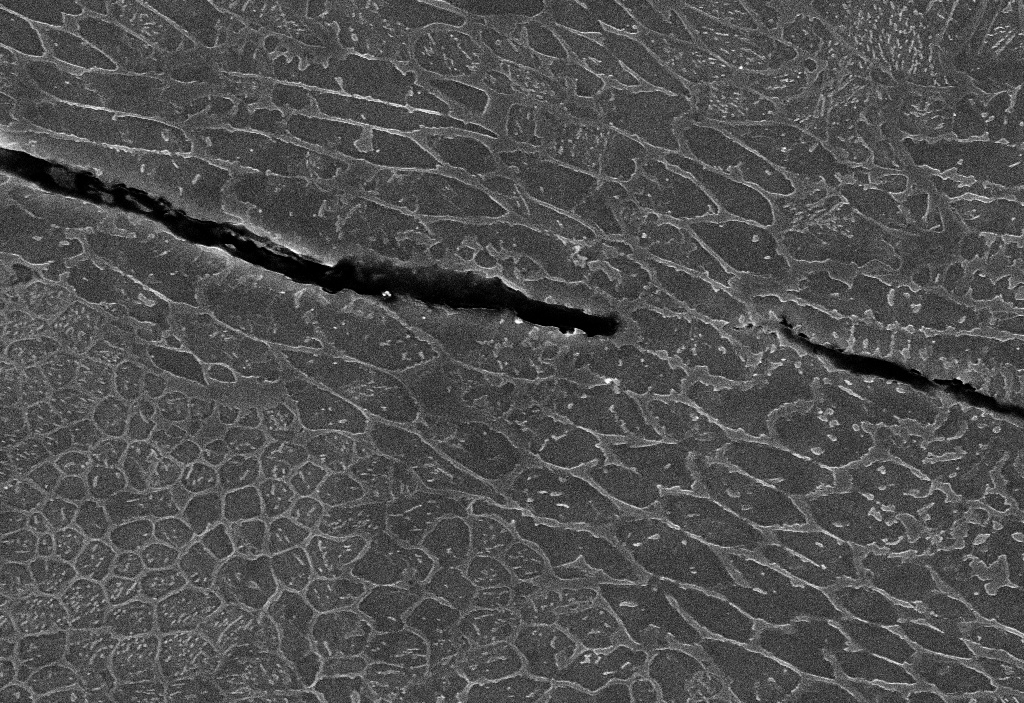
SEM micrograph, magnification: 10000x, scale bar: 3 µm
Phase areas (pixels) — Matrix: 269047; Austenite: 388428; Martensite/Austenite: 41008; Precipitate: 311; Defect: 21078; total: 719872